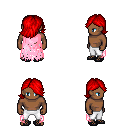
a pixel art fantasy rpg character, male body template, human, dark skin, pink tattered cape, white pants, red swoop hairstyle, ghillies, four views (front, back, left, right), 2x2 character sprite sheet, small pixel art, hard edges, no anti-aliasing